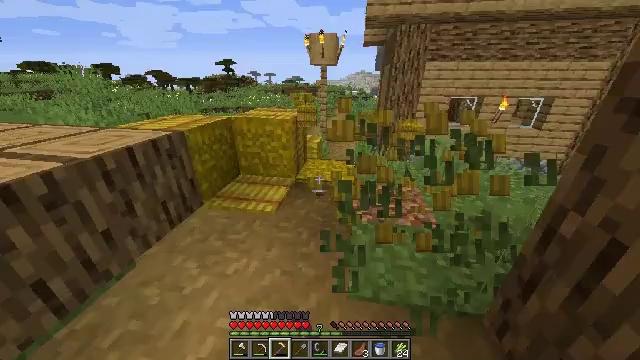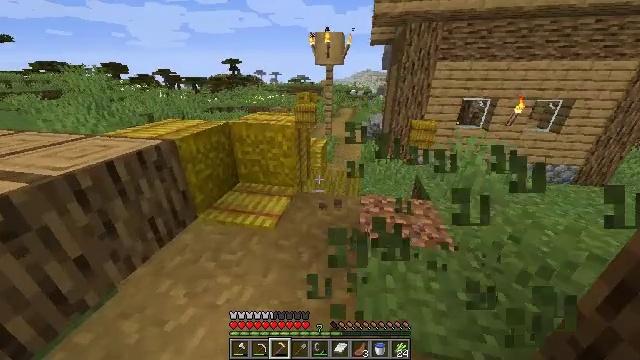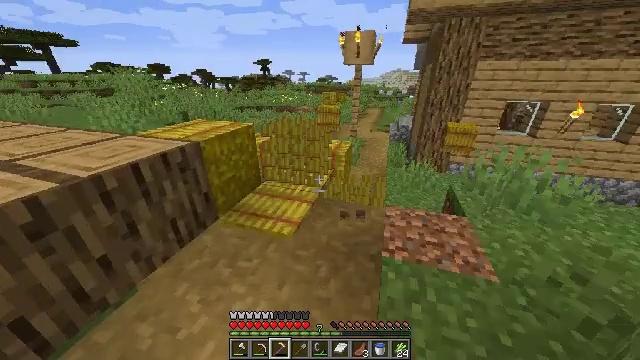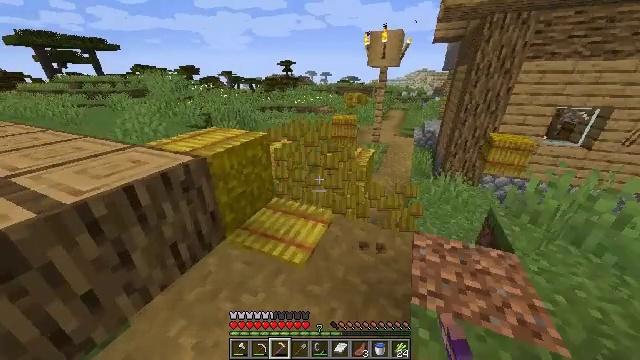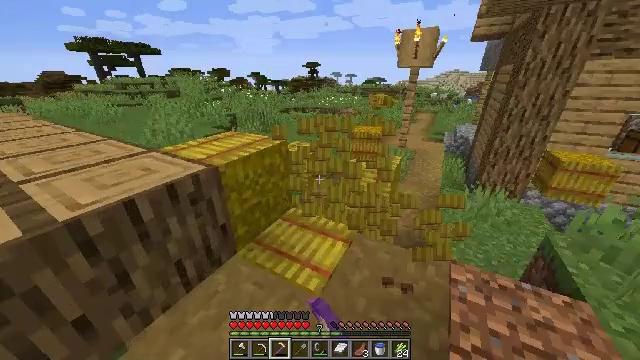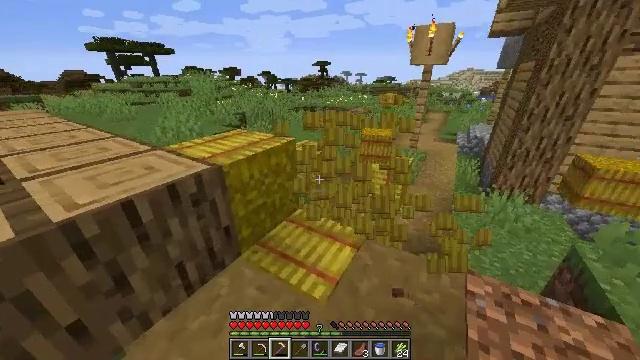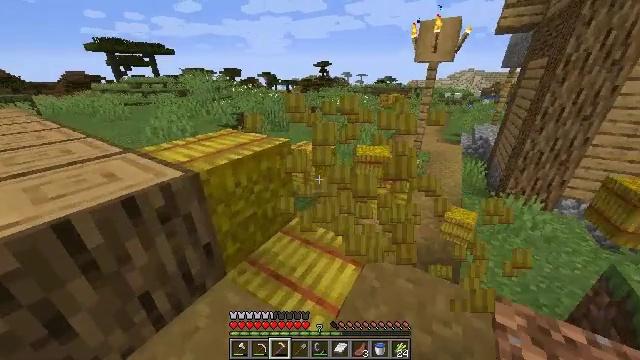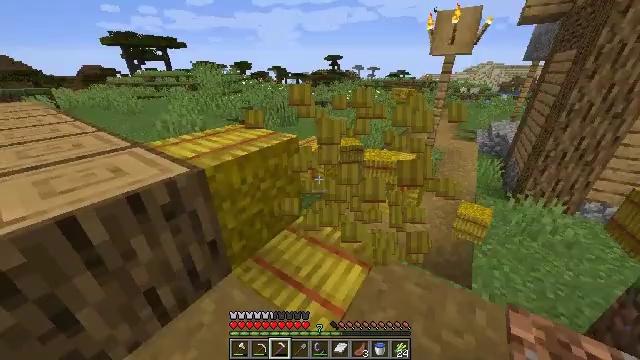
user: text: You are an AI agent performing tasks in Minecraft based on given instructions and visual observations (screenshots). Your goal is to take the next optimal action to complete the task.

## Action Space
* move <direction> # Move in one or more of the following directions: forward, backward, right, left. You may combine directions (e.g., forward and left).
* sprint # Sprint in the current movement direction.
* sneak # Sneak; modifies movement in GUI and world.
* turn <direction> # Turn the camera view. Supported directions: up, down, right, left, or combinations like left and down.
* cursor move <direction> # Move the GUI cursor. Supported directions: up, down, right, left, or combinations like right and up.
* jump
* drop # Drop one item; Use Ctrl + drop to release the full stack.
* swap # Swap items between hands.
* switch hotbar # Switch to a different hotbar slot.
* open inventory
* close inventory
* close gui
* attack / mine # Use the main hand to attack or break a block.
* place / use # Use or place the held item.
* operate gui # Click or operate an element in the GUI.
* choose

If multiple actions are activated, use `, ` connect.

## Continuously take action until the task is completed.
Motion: motion action
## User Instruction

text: Gather hay blocks from the farm.
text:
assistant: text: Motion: move forward, sprint, turn left, attack / mine
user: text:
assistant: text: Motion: move forward, sprint, turn left, attack / mine
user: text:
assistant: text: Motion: move forward, turn left, attack / mine
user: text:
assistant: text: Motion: move forward, turn left, attack / mine
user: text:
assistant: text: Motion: move forward, turn left, attack / mine
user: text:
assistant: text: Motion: attack / mine
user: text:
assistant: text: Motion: turn left and down, attack / mine
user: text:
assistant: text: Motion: attack / mine